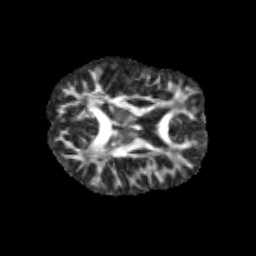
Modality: FA
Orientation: axial
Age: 9
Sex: male
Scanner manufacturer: siemens
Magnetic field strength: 3 T
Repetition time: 3.8 s
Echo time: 0.07 s